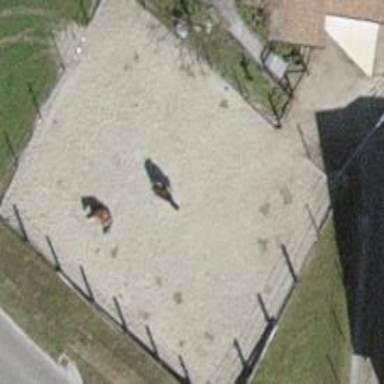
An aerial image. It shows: Equestrian pitch for leisure land activities.